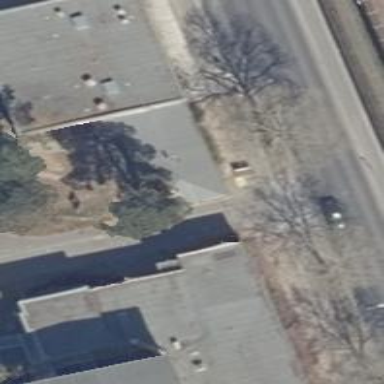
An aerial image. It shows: Flat-roofed public building.